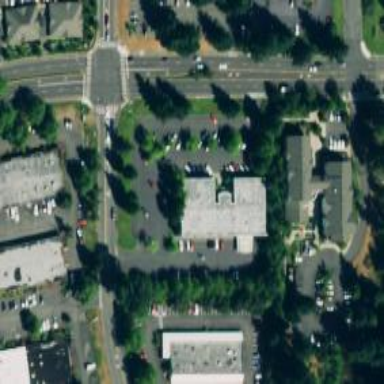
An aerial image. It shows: Commercial area.